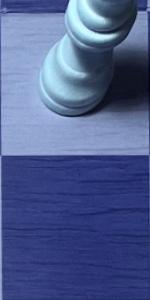
Label: Empty